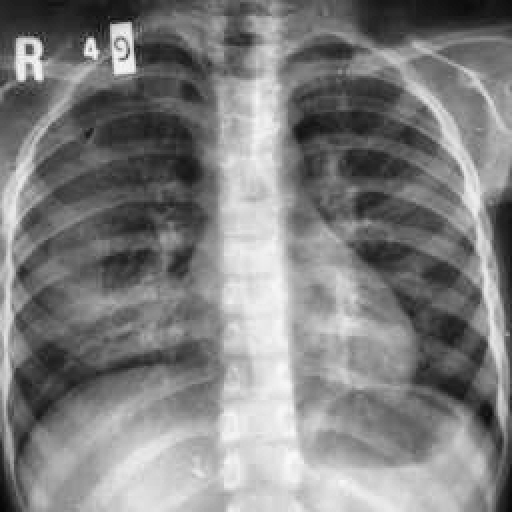
Finding: TUBERCULOSIS